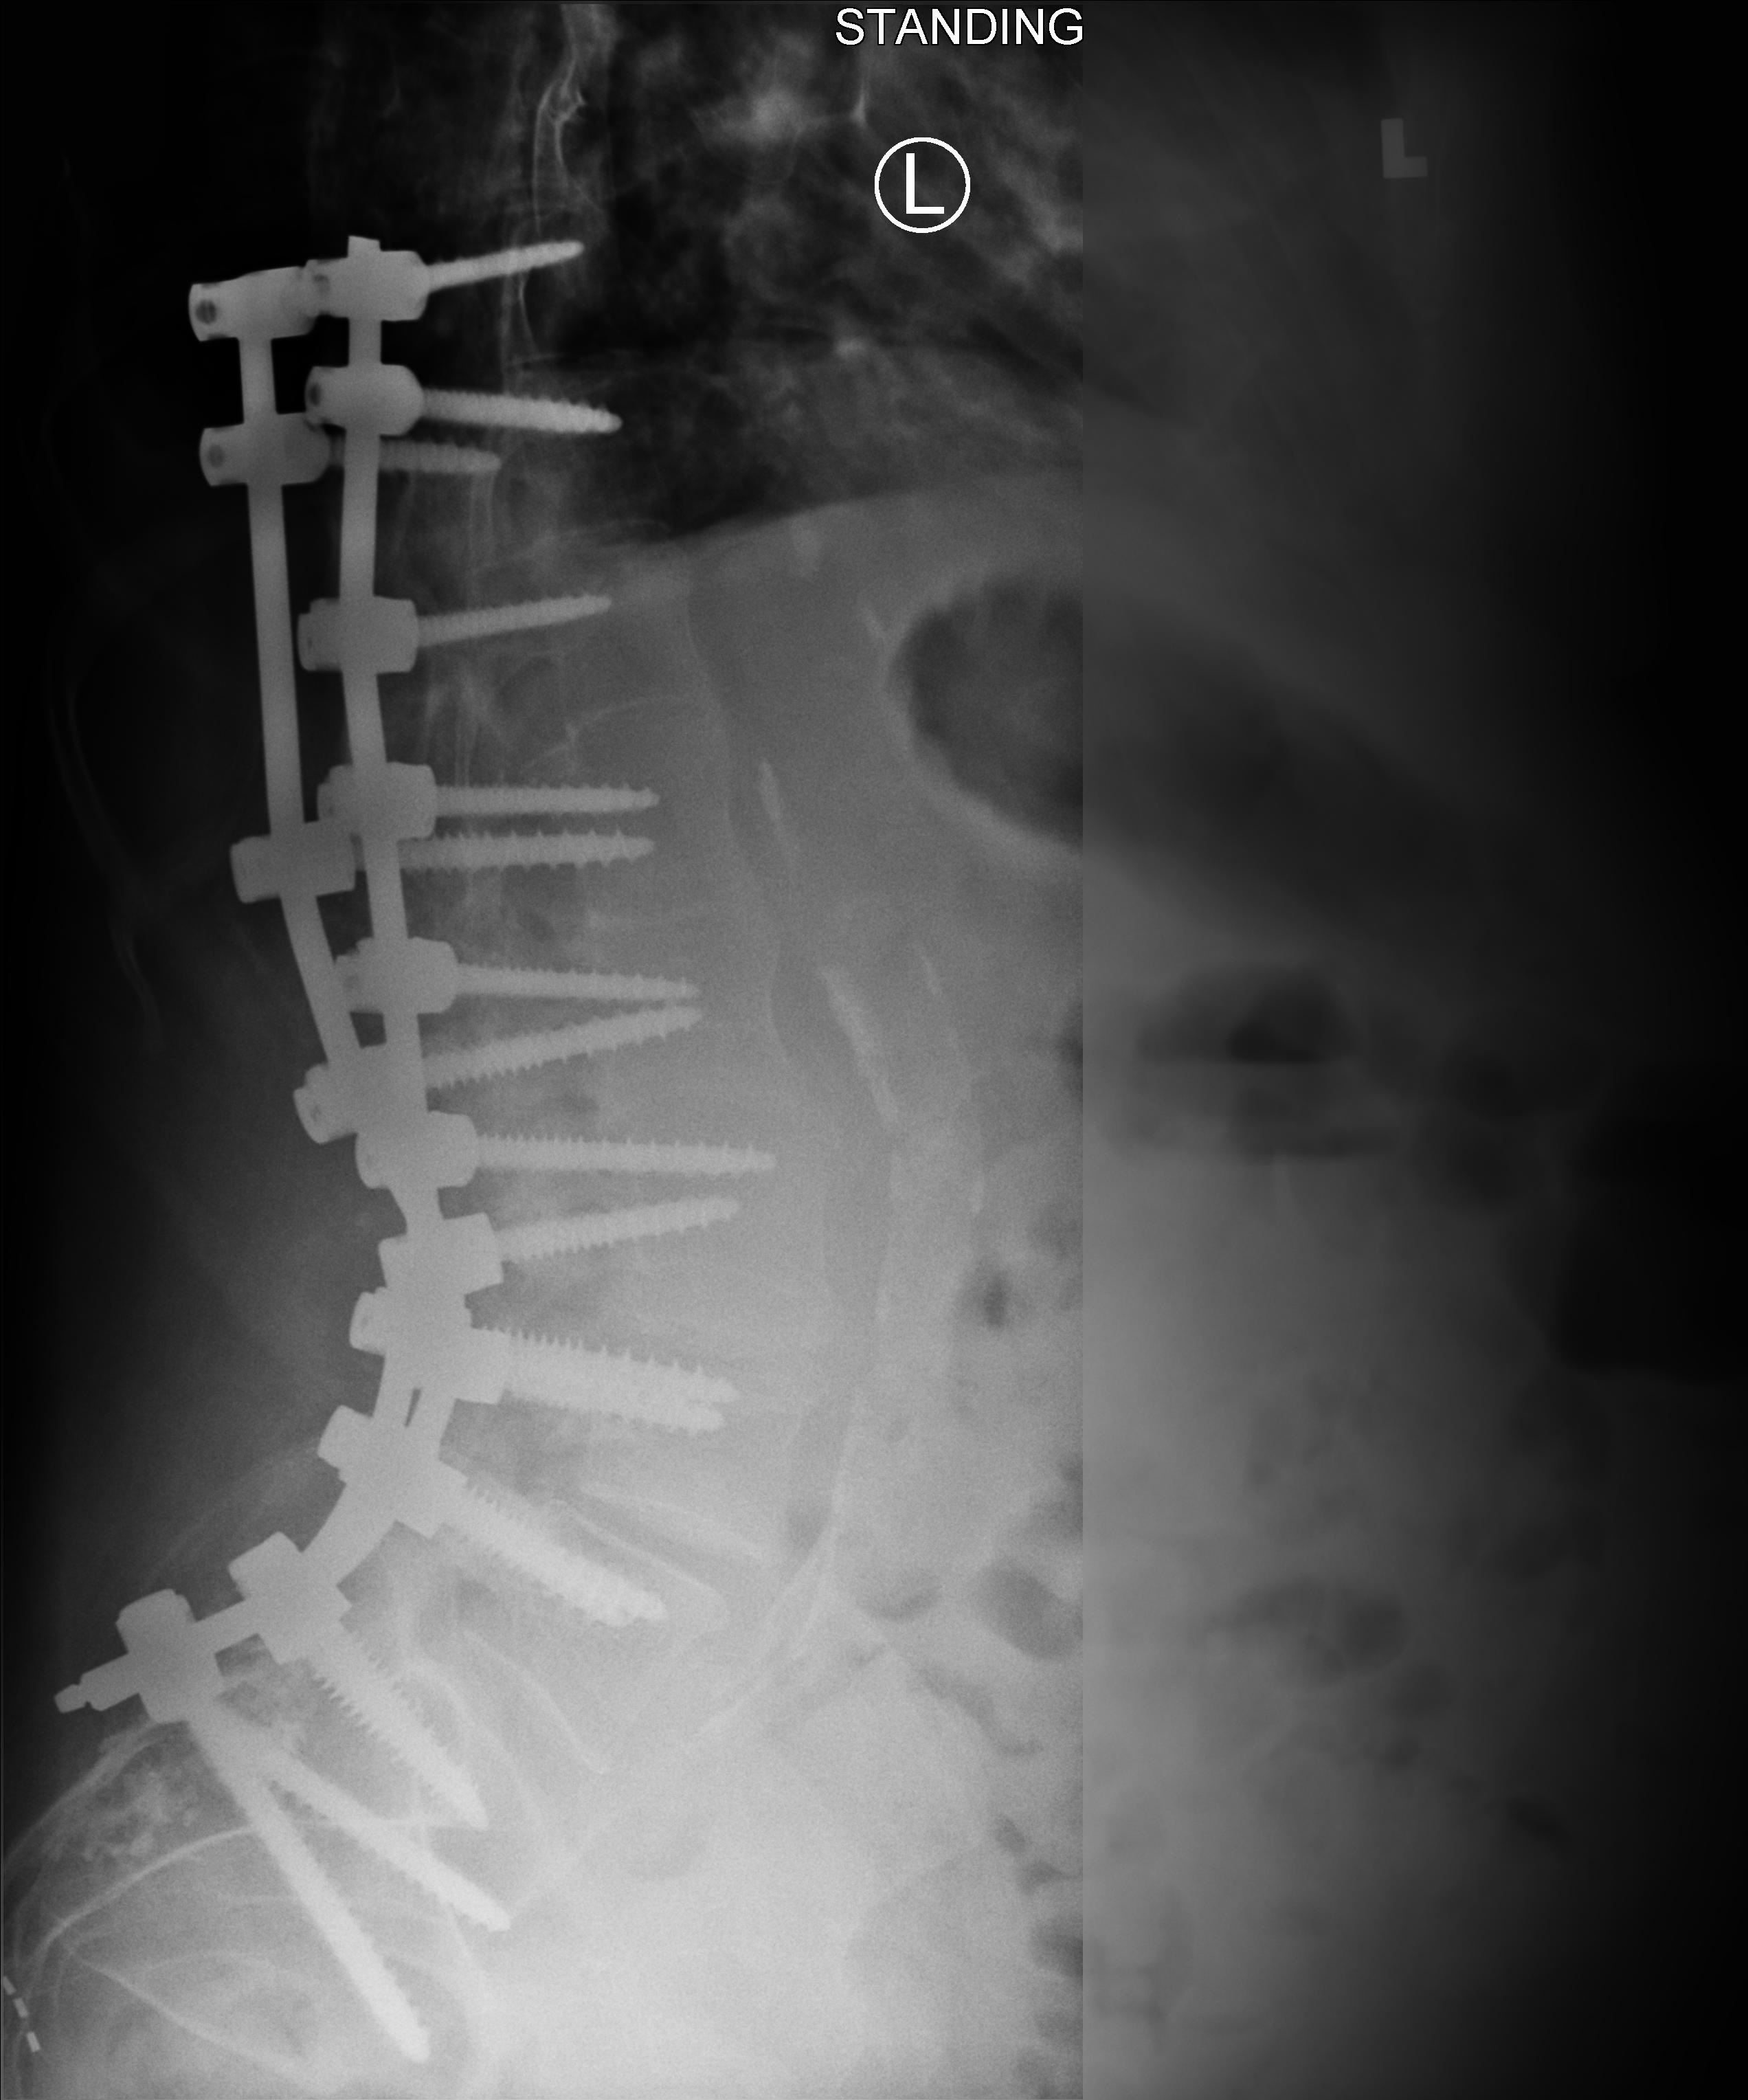
View: LATERAL
Implant manufacturer: medtronic solera